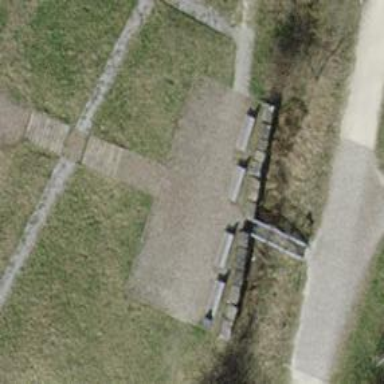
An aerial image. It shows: Brown bench in the vicinity.